Field crop: maize
Growth stage: 2
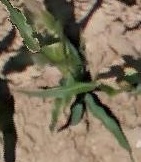
Species: maize